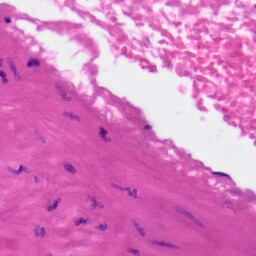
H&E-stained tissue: Skin